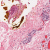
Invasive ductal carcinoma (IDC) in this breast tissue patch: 0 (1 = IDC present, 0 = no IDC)